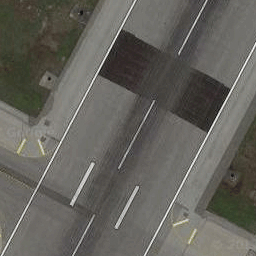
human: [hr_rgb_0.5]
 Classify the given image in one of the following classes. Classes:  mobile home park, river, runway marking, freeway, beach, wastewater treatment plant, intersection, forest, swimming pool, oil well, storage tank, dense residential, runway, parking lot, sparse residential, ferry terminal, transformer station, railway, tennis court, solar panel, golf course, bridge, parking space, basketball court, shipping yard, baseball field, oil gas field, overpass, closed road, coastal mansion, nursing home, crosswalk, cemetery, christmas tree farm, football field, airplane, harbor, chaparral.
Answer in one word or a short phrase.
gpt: runway